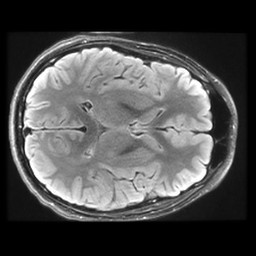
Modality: FLAIR
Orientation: axial
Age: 21
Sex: male
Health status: healthy
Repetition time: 12 s
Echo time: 0.09782 s